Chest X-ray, PA view. Patient: 62 years old, sex F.
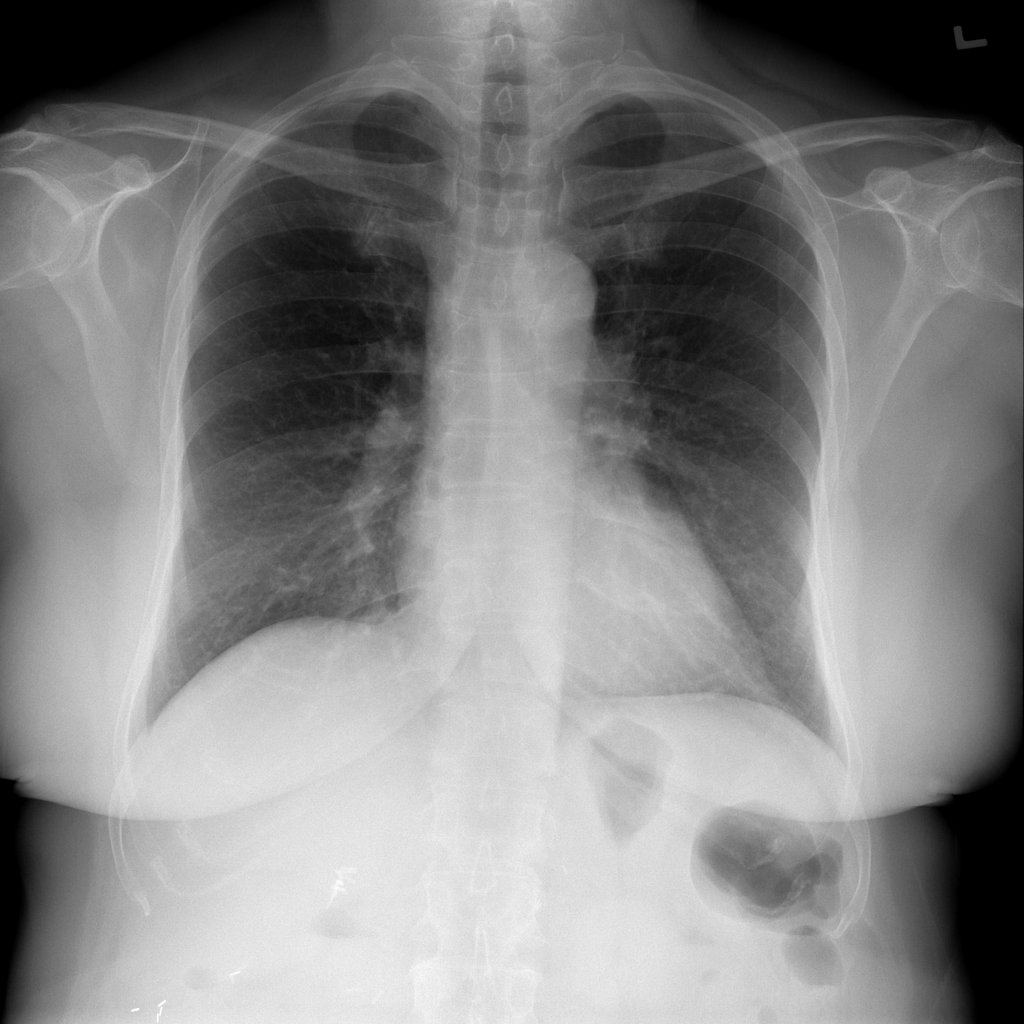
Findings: No Finding